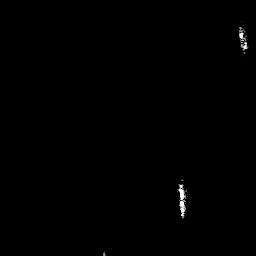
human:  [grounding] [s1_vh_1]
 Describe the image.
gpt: In the satellite image, there is  <ref>1 small ship </ref> <box>[[68, 70, 72, 84, 0]]</box> located at bottom right.